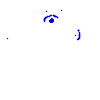
Particle: pion